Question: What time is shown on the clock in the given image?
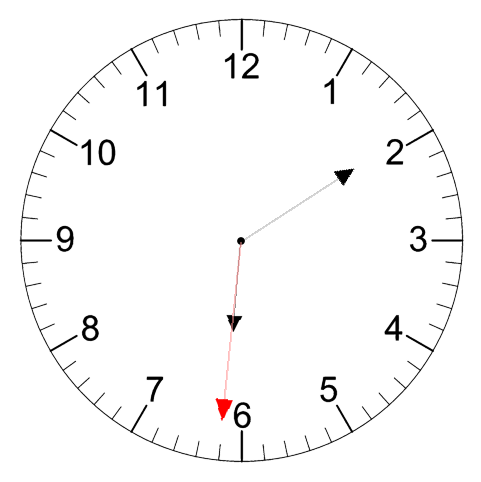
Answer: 06:09:31